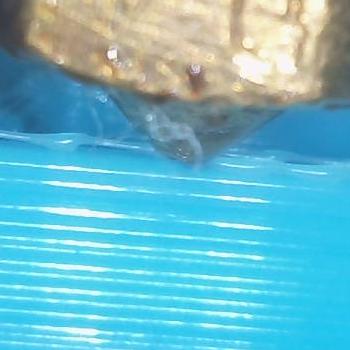
Flow rate: 33%